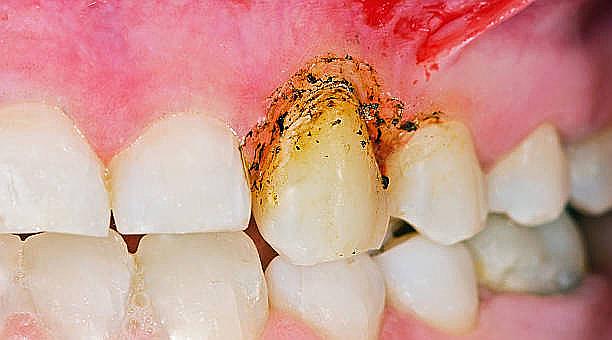
Condition: Calculus